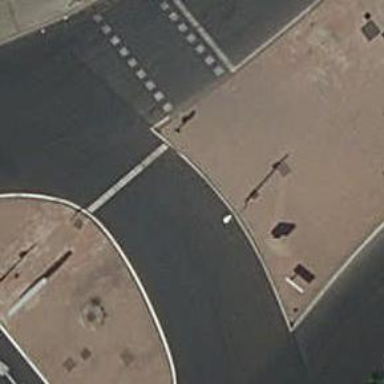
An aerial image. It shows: Circular junction on tertiary road.